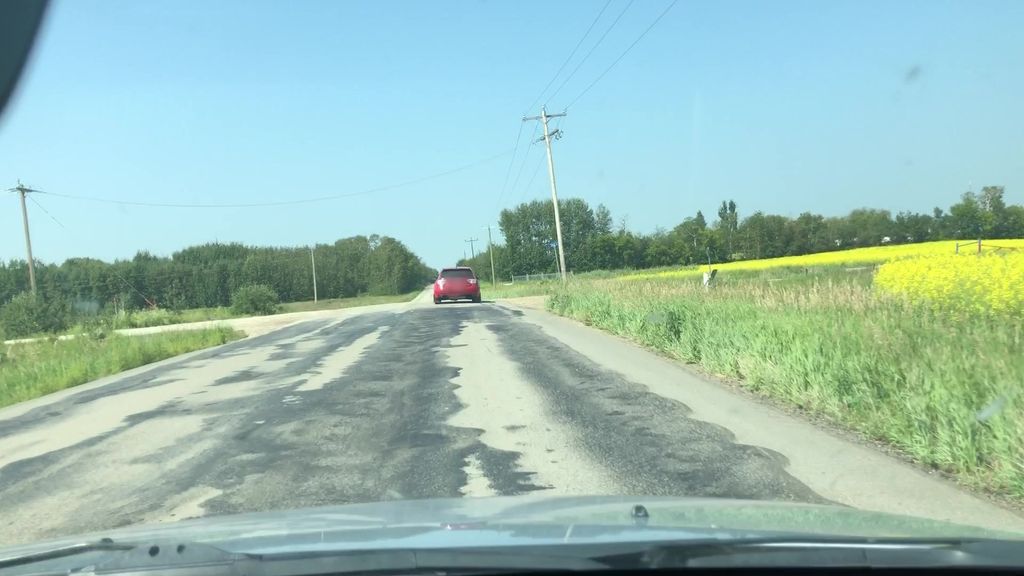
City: edmonton